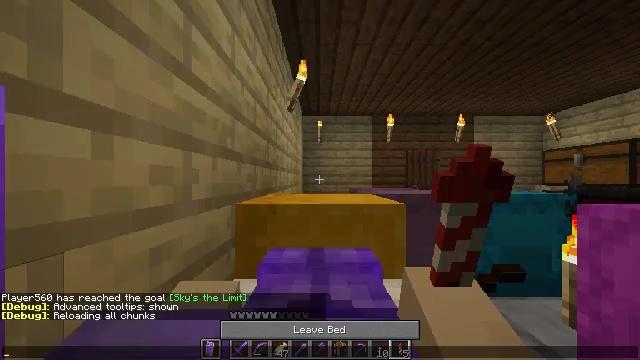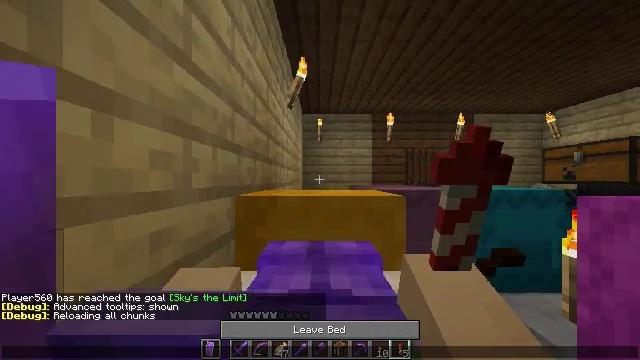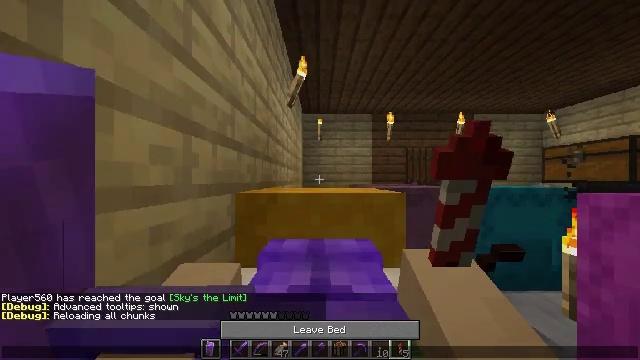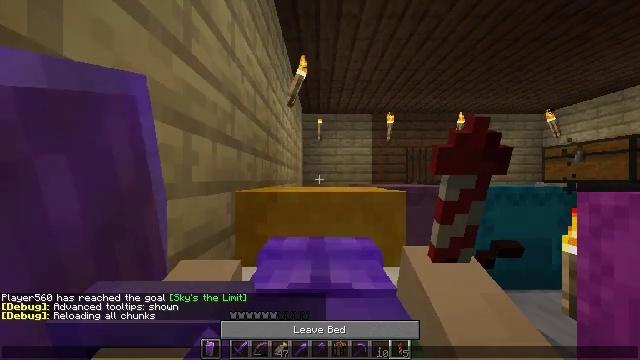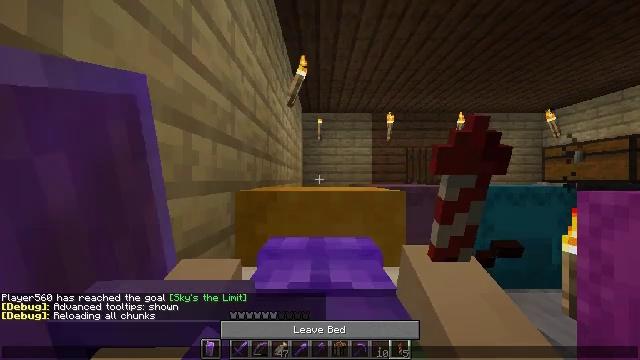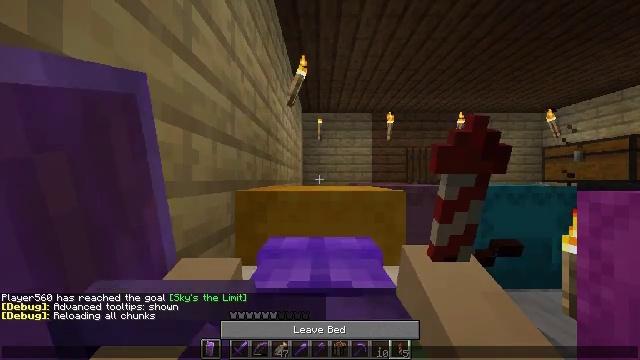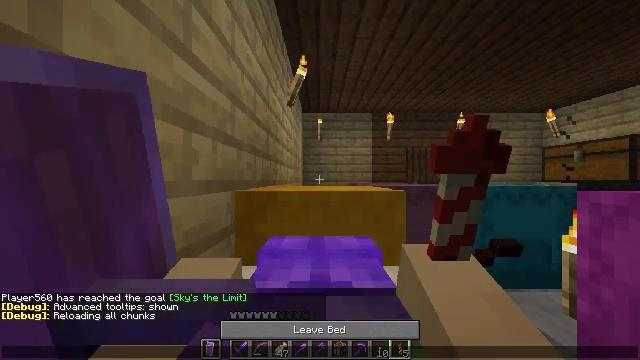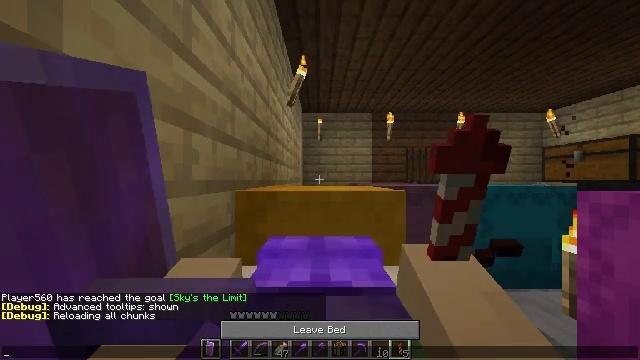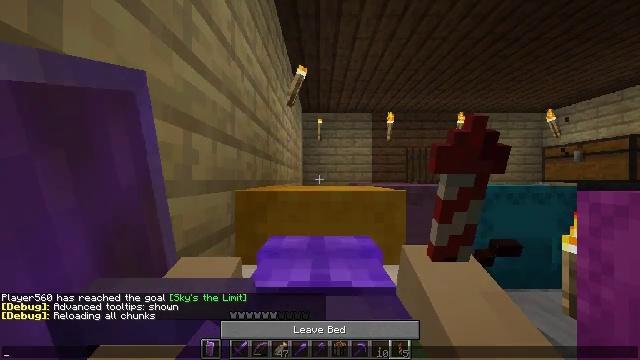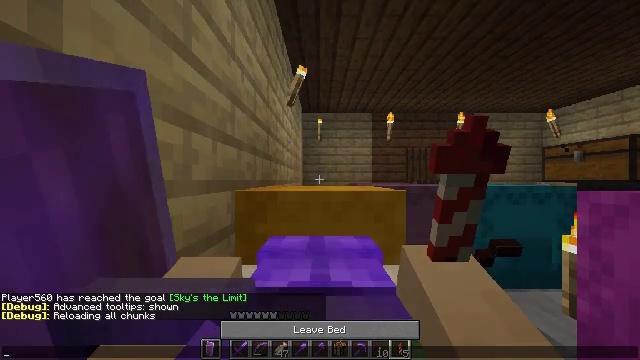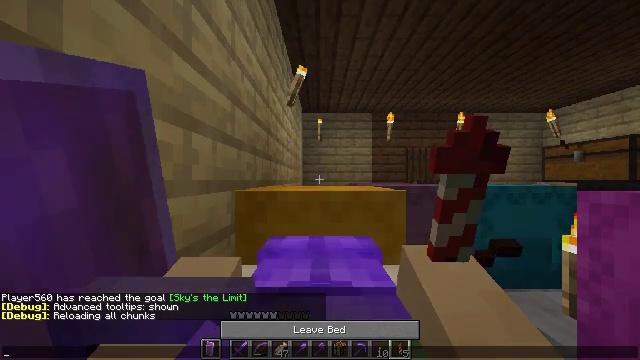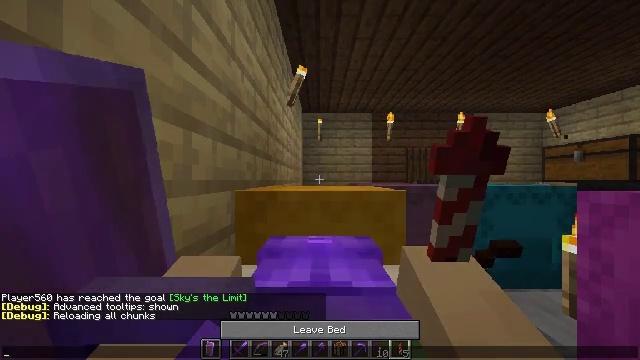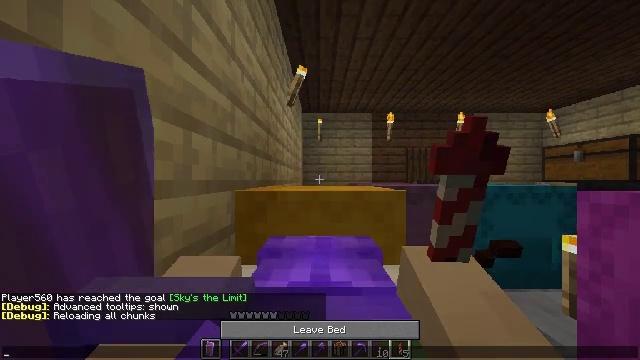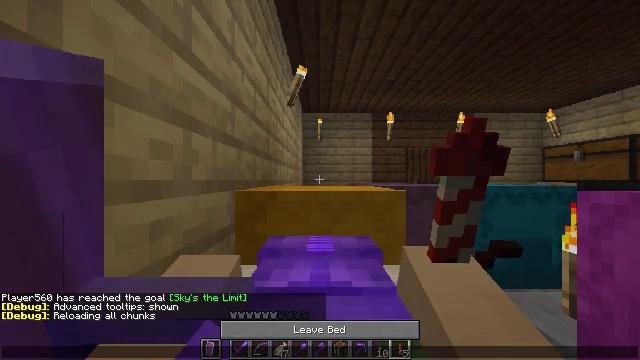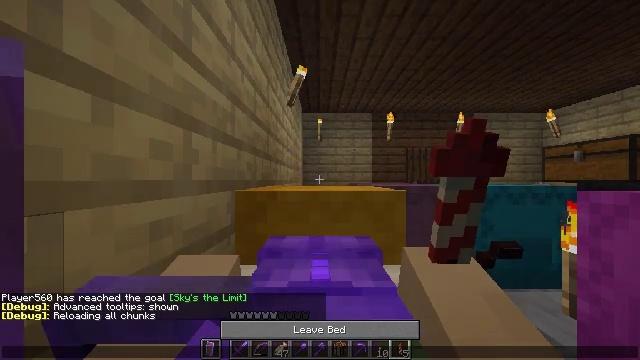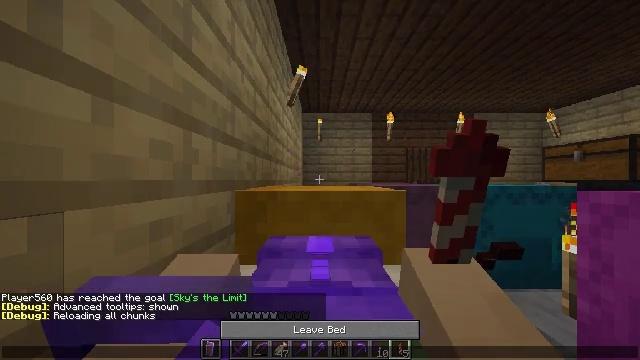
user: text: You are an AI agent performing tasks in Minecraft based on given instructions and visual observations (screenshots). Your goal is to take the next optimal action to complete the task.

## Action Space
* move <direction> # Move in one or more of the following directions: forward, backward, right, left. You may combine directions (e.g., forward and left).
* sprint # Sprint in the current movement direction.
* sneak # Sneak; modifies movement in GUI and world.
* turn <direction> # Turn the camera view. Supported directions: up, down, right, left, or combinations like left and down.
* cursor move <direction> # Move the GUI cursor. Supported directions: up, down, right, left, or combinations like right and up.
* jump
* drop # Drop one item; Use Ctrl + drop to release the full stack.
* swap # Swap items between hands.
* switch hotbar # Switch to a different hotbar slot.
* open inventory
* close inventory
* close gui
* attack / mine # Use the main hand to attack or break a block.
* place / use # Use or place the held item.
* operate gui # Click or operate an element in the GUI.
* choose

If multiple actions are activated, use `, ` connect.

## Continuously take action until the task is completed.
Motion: motion action
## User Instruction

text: Mine the sticky piston.
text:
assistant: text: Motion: no_op
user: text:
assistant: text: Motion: no_op
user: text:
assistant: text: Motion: no_op
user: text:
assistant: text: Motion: no_op
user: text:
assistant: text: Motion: no_op
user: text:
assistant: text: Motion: no_op
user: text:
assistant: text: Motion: no_op
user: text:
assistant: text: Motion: no_op
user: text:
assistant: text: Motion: no_op
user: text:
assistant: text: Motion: no_op
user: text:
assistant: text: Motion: no_op
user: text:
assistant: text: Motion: no_op
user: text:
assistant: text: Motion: no_op
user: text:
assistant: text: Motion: no_op
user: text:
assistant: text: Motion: no_op
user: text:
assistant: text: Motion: no_op
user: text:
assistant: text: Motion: no_op
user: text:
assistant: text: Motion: no_op
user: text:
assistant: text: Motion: no_op
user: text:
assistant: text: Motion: no_op
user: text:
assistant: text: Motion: no_op
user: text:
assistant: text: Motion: no_op
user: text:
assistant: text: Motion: no_op
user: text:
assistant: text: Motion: no_op
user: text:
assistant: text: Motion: no_op
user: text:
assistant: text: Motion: no_op
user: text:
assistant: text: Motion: no_op
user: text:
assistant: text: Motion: no_op
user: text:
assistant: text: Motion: no_op
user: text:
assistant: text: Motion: no_op